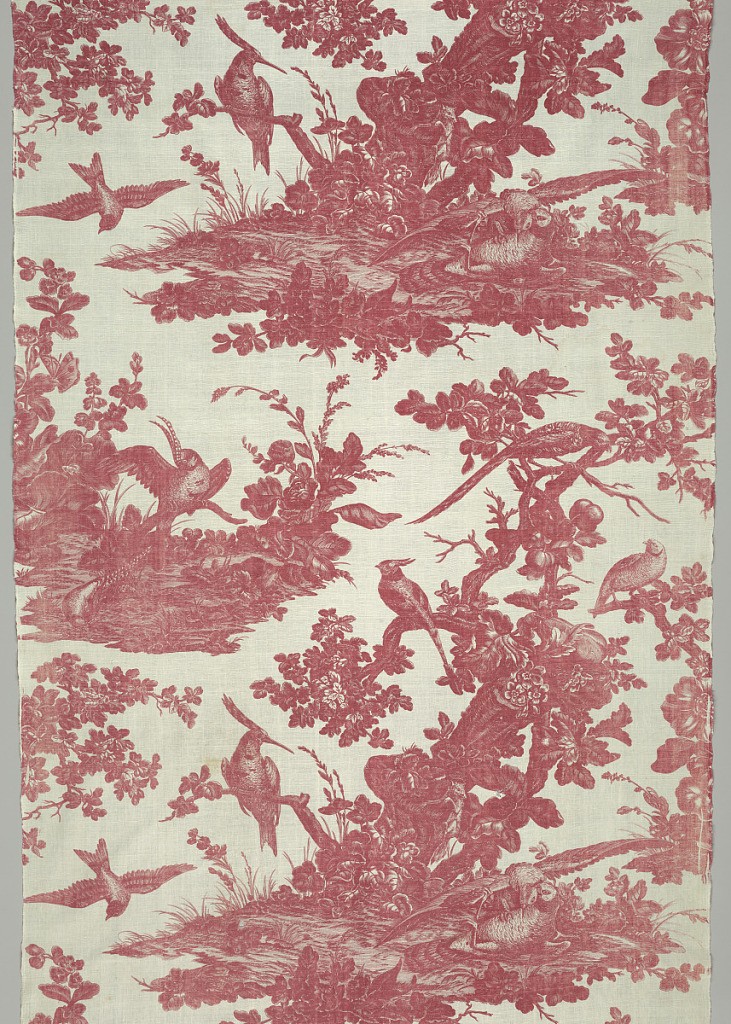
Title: Textile
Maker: Oberkampf & Cie., Jouy-en-Josas, France, 1759–1815
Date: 1765–75
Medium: cotton Technique: printed by engraved plate on plain weave
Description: The pattern, in red on a white ground, depicts a large tree trunk with various species of birds; a hawk attacking a bird at the foot of the tree;  at left, a large crested bird watches another bird drinking from a pool below.